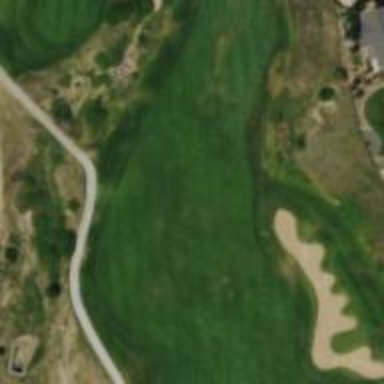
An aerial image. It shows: Golf hole.